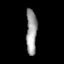
Tissue: skin
Cell type: Epithelial cells
Senescence score: 0.7758
Nuclear area (px): 476
Mean DAPI intensity: 155.111